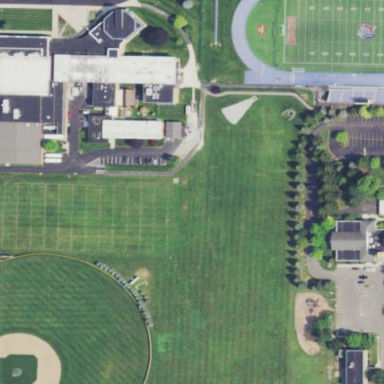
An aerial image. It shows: School.